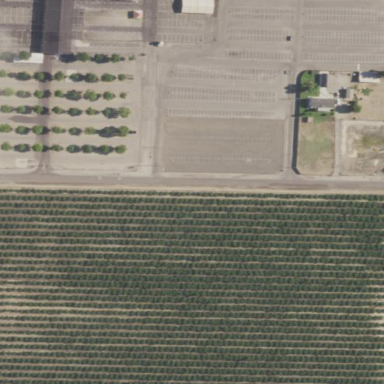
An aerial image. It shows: Orange orchard with rows of vibrant orange trees.